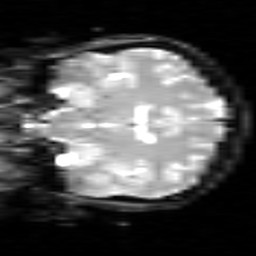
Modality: inplaneT2
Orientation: coronal
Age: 29
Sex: female